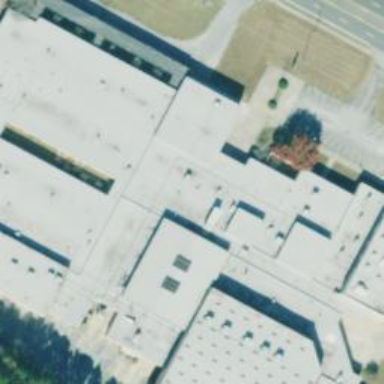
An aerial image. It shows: School building.